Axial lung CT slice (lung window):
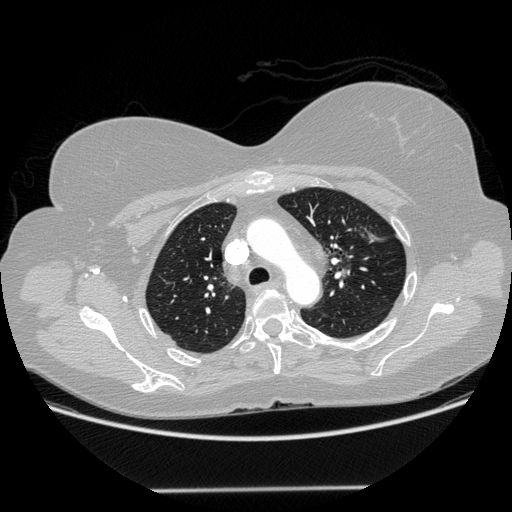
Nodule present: no